Question: Let's say that I want to calculate the distance between two geometries with JTS, but there is another one in the middle that I can't go across (as if it was a wall). It could look like this :

I wonder how I could calculate that.
In this case, these shapes geom1 and geom2 are 38.45 meters away, as I calculate it straight away. But if I don't want go across that line, I should surround it by the Northern sides, and distance would probably be more than 70 meters away.
We can think that we could have a line a polygon or whatever in the middle.
I wonder if there is any built in function in JTS, or some other thing I could you. I guess if there is anything out there, I should check for some other workaround, as trying to solve complex routing problems is beyond my knowledge.
This is the straight away piece of code using JTS for the distance, which would not still take into account the Geometry in the middle.
'''
import org.apache.log4j.Logger;
import com.vividsolutions.jts.geom.Geometry;
import com.vividsolutions.jts.io.ParseException;
import com.vividsolutions.jts.io.WKTReader;
public class distanceTest {
private final static Logger logger = Logger.getLogger("distanceTest");
public static void main(String [] args) {
//Projection : EPSG:32631
// We build one of the geometries on one side
String sGeom1="POLYGON ((2<PHONE>3 <PHONE>.003245114, 2<PHONE>83 <PHONE>.042327096, 2<PHONE>2 <PHONE>.<PHONE>, 2<PHONE>3 <PHONE>.003245114))";
Geometry geom1=distanceTest.buildGeometry(sGeom1);
// We build the geometry on the other side
String sGeom2=
"POLYGON ((2<PHONE>65 <PHONE>.766132105, 2<PHONE>1 <PHONE>.557249224, 2<PHONE>5 <PHONE>.148841454, 2<PHONE>65 <PHONE>.766132105))";
Geometry geom2=distanceTest.buildGeometry(sGeom2);
// There is a geometry in the middle, as if it was a wall
String split=
"LINESTRING (2<PHONE>4 <PHONE>.780167559, 2<PHONE>85 <PHONE>.981241705, 2<PHONE>7 <PHONE>.601805294)";
Geometry splitGeom=distanceTest.buildGeometry(split);
// We calculate the distance not taking care of the wall in the middle
double distance = geom1.distance(geom2);
logger.error("Distance : " + distance);
}
public static Geometry buildGeometry(final String areaWKT) {
final WKTReader fromText = new WKTReader();
Geometry area;
try {
area = fromText.read(areaWKT);
}
catch (final ParseException e) {
area = null;
}
return area;
}
'''
}
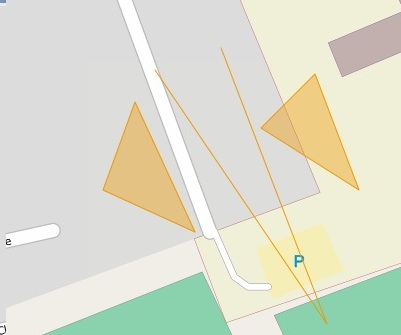
Answer: This works for SQL, I hope you have the same or similar methods at your disposal.
In theory, in this instance you could create a ConvexHull containing the two geometries AND your "unpassable" geometry.
'''
Geometry convexHull = sGeom1.STUnion(sGeom2).STUnion(split).STConvexHull();
'''
Next, extract the border of the ConvexHull to a linestring (use STGeometry(1) - I think).
'''
Geometry convexHullBorder = convexHull.STGeometry(1);
'''
Geometry convexHullBorder = convexHull.STExteriorRing();
Lastly, pick one of your geometries, and for each shared point with the border of the ConvexHull, walk the border from that point until you reach the first point that is shared with the other geometry, adding the distance between the current and previous point at each point reached. If the second point you hit belongs to the same geometry as you are walking from, exit the loop and move on to the next to reduce time. Repeat for the second geometry.
When you've done this for all possibilities, you can simply take the minimum value (there will be only two - Geom1 to Geom2 and Geom2 to Geom1) and there is your answer.
Of course, there are plenty of scenarios in which this is too simple, but if all scenarios simply have one "wall" in them, it will work.
Some ideas of where it will not work:
- -
Hope that makes sense?
: Actually, upon further reflection there are other scenarios where the ConvexHull approach will not work, for instance the shape of your polygon could cause the ConvexHull to not produce the shortest path between geometries and your "walls". This will not get you 100% accuracy.